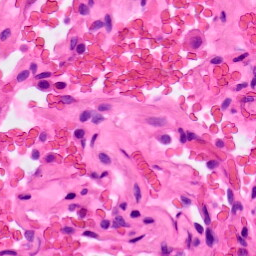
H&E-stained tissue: Lung